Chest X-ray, AP view. Patient: 35 years old, sex F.
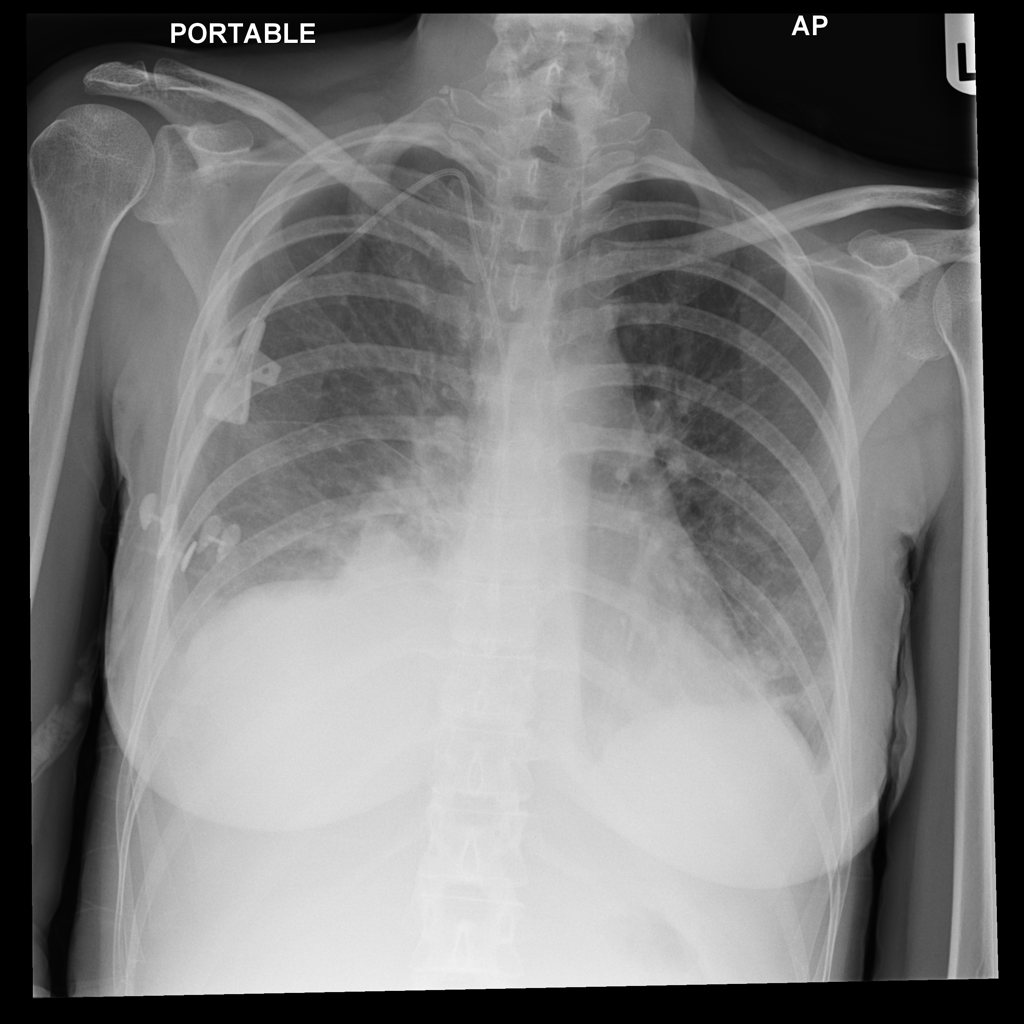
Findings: No Finding